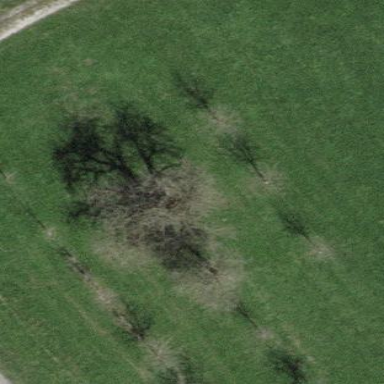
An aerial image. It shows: Orchard.